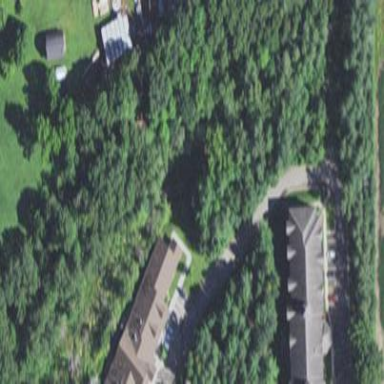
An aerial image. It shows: Beautiful woodland area.